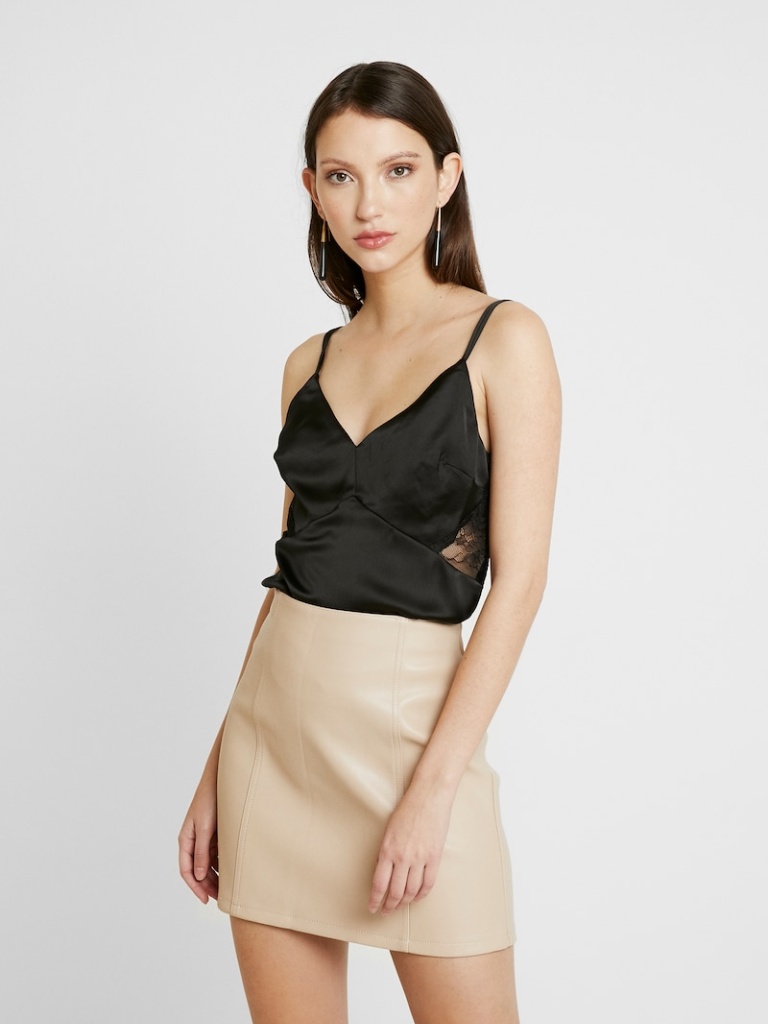
satin tight sleeveless hip length Fully Tucked in v-neck camisole